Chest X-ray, AP view. Patient: 40 years old, sex F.
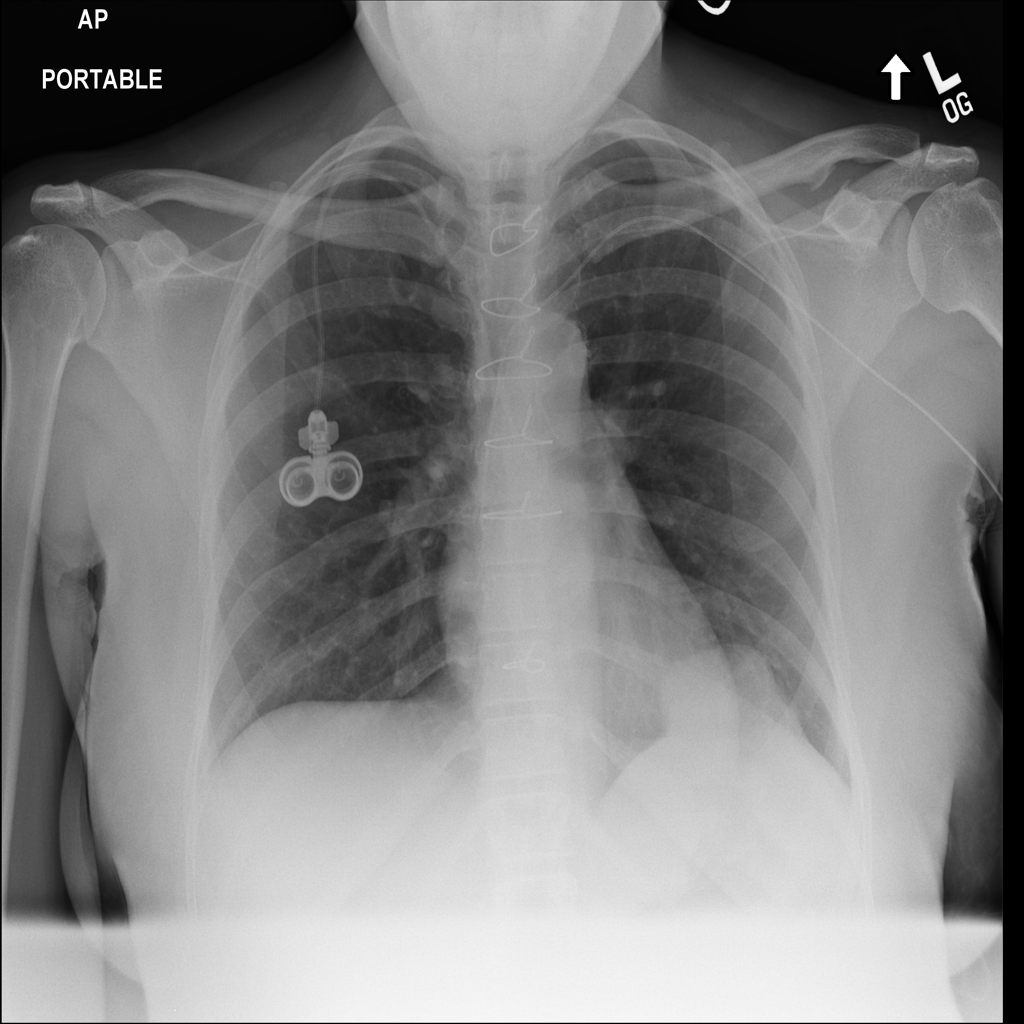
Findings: Mass